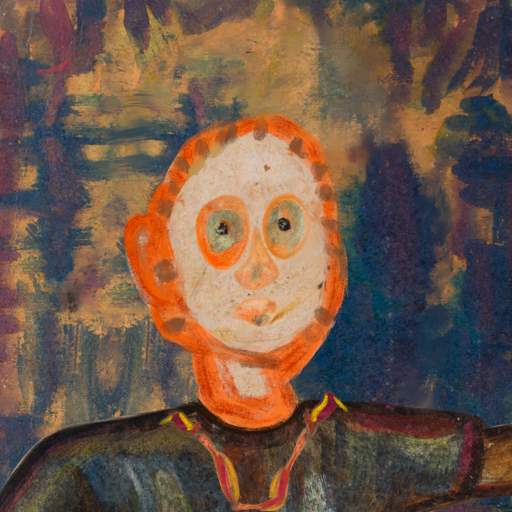
Background: InTheSun, Head And Neck Front: Rupkatha, Face Front: Childish, Bust: Mosgoul, Hair Front: Blank, Head Accessory: Blank, Second Necklace: Gypsy_Mother_1, Necklace: Blank, Baby: Blank